Question: I'm new in css and I have a simple slider, and I want to add curved effect at the end

So I read about it and I found the easiest solution is to add a curved svg the put inside slider, but how can I add an svg there ?
I tried to create svg curve <URL> but it didn't work.
'''
<svg xmlns="http://www.w3.org/2000/svg" style="fill:#0e4f1f;">
<path d="M -14.73 -1.42 C -1.7 9.78, 8 9.89, 20.9 -1.81">
</svg>
'''
My slider image
'''
#main-slider {
width: 100%;
height: 528px;
}
'''
'''
<img id="main-slider" src="https://via.placeholder.com/1365x528?text=Slider">
'''
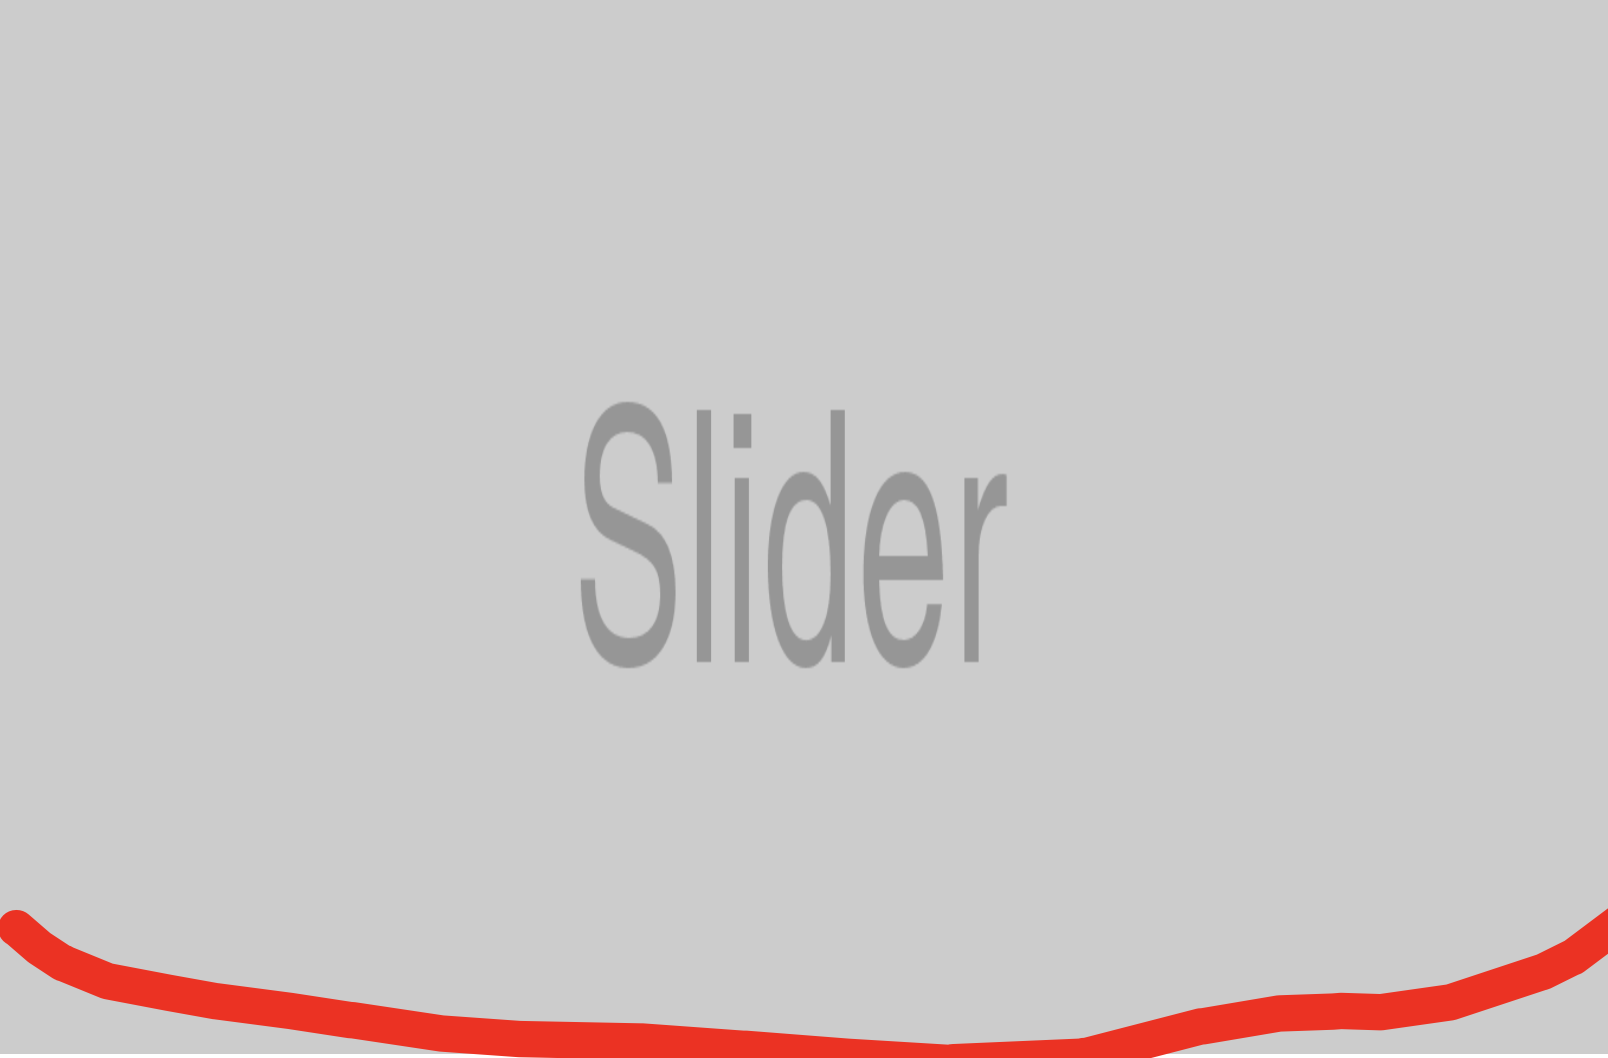
Answer: Can be done by using this value as border-radius
'''
border-radius: 0% 0% 60% 60% / 0% 0% 20% 20%;
'''
You can play around with the value to achieve different curve radius
'''
#main-slider {
width: 100%;
height: 528px;
border-radius: 0% 0% 60% 60% / 0% 0% 20% 20%;
}
'''
'''
<img id="main-slider" src="https://via.placeholder.com/1365x528?text=Slider">
'''